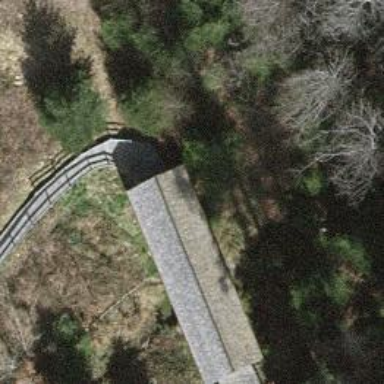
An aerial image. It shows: Boardwalk bridge over path.